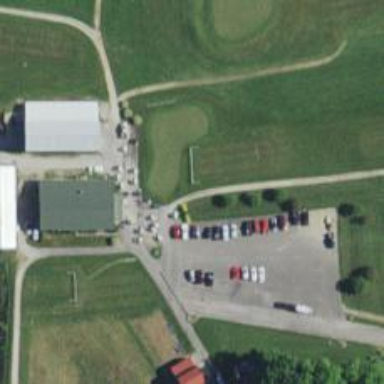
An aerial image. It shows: Golf cartpath that is also road path.